Interaction volume radius: 10 \u00c5
Interaction volume height: 20 \u00c5
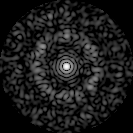
Disorder parameter: 0.8422